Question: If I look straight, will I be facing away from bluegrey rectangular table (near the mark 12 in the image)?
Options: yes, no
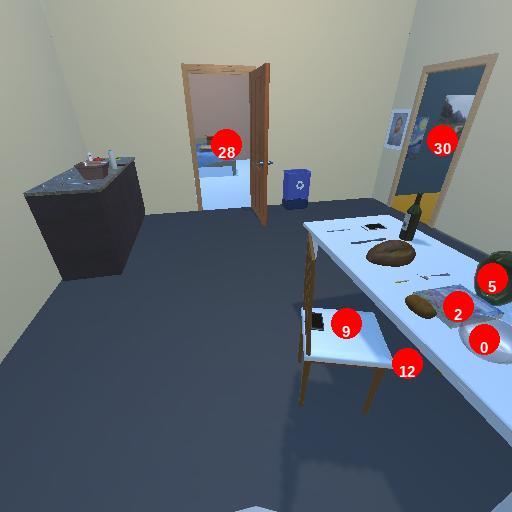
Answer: yes